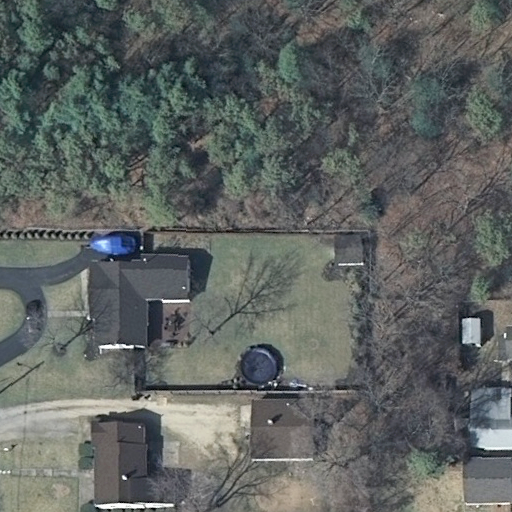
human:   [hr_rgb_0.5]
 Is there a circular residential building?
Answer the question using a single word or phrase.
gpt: no

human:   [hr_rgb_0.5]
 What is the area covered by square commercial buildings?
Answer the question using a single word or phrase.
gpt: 0m2

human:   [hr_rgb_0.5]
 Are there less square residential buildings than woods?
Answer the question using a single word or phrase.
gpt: yes

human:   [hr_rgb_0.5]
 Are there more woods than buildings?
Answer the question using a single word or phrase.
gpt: no

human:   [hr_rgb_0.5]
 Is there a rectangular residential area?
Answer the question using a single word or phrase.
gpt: yes

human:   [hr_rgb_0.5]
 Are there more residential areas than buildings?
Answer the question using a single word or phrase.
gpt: no

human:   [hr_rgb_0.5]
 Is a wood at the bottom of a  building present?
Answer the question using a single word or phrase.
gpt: no

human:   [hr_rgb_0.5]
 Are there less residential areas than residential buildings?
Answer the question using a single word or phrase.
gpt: yes

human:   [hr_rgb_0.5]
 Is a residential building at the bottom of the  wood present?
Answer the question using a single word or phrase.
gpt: yes

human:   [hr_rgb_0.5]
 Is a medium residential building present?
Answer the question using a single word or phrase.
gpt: yes

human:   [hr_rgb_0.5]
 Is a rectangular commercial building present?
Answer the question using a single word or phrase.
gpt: no

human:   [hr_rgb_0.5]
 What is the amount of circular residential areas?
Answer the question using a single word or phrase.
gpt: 0

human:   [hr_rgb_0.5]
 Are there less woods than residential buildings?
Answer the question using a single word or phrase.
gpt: yes

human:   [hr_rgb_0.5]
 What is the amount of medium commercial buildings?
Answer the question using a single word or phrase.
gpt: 0

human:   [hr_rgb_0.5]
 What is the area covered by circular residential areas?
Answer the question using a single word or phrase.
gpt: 0m2

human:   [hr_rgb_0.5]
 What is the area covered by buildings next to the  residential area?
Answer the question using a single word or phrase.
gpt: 929m2

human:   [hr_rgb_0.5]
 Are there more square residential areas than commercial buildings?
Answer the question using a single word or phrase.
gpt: no

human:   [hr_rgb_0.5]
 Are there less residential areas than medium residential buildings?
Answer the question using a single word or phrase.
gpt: yes

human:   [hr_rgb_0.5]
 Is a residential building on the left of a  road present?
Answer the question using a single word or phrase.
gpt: no

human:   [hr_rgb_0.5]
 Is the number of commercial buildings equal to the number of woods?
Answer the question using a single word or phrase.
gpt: no

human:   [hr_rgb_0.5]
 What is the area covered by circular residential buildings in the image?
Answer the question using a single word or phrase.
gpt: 0m2

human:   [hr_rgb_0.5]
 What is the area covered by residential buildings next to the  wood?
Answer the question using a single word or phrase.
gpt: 809m2

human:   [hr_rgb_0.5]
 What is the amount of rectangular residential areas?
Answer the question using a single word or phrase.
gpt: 1

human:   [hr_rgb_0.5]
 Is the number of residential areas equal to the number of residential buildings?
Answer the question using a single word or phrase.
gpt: no

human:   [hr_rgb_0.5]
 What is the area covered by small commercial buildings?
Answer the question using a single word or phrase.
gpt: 0m2

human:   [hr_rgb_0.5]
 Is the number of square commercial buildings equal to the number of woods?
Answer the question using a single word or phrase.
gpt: no

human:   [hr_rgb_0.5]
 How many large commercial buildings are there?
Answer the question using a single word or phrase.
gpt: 0

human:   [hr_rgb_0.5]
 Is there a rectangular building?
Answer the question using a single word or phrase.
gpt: yes

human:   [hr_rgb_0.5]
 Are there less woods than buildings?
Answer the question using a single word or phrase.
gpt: yes

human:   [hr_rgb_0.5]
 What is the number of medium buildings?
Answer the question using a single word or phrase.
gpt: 4

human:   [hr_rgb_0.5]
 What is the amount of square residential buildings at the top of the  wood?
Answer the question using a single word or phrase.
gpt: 0

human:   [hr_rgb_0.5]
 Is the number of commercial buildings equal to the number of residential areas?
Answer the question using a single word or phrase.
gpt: no

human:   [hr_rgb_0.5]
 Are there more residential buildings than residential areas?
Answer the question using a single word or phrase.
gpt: yes

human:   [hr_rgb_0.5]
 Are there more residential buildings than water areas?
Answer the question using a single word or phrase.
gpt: yes

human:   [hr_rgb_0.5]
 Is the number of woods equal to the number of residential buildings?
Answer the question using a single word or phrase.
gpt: no

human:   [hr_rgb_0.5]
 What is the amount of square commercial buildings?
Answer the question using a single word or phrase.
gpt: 0